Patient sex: F
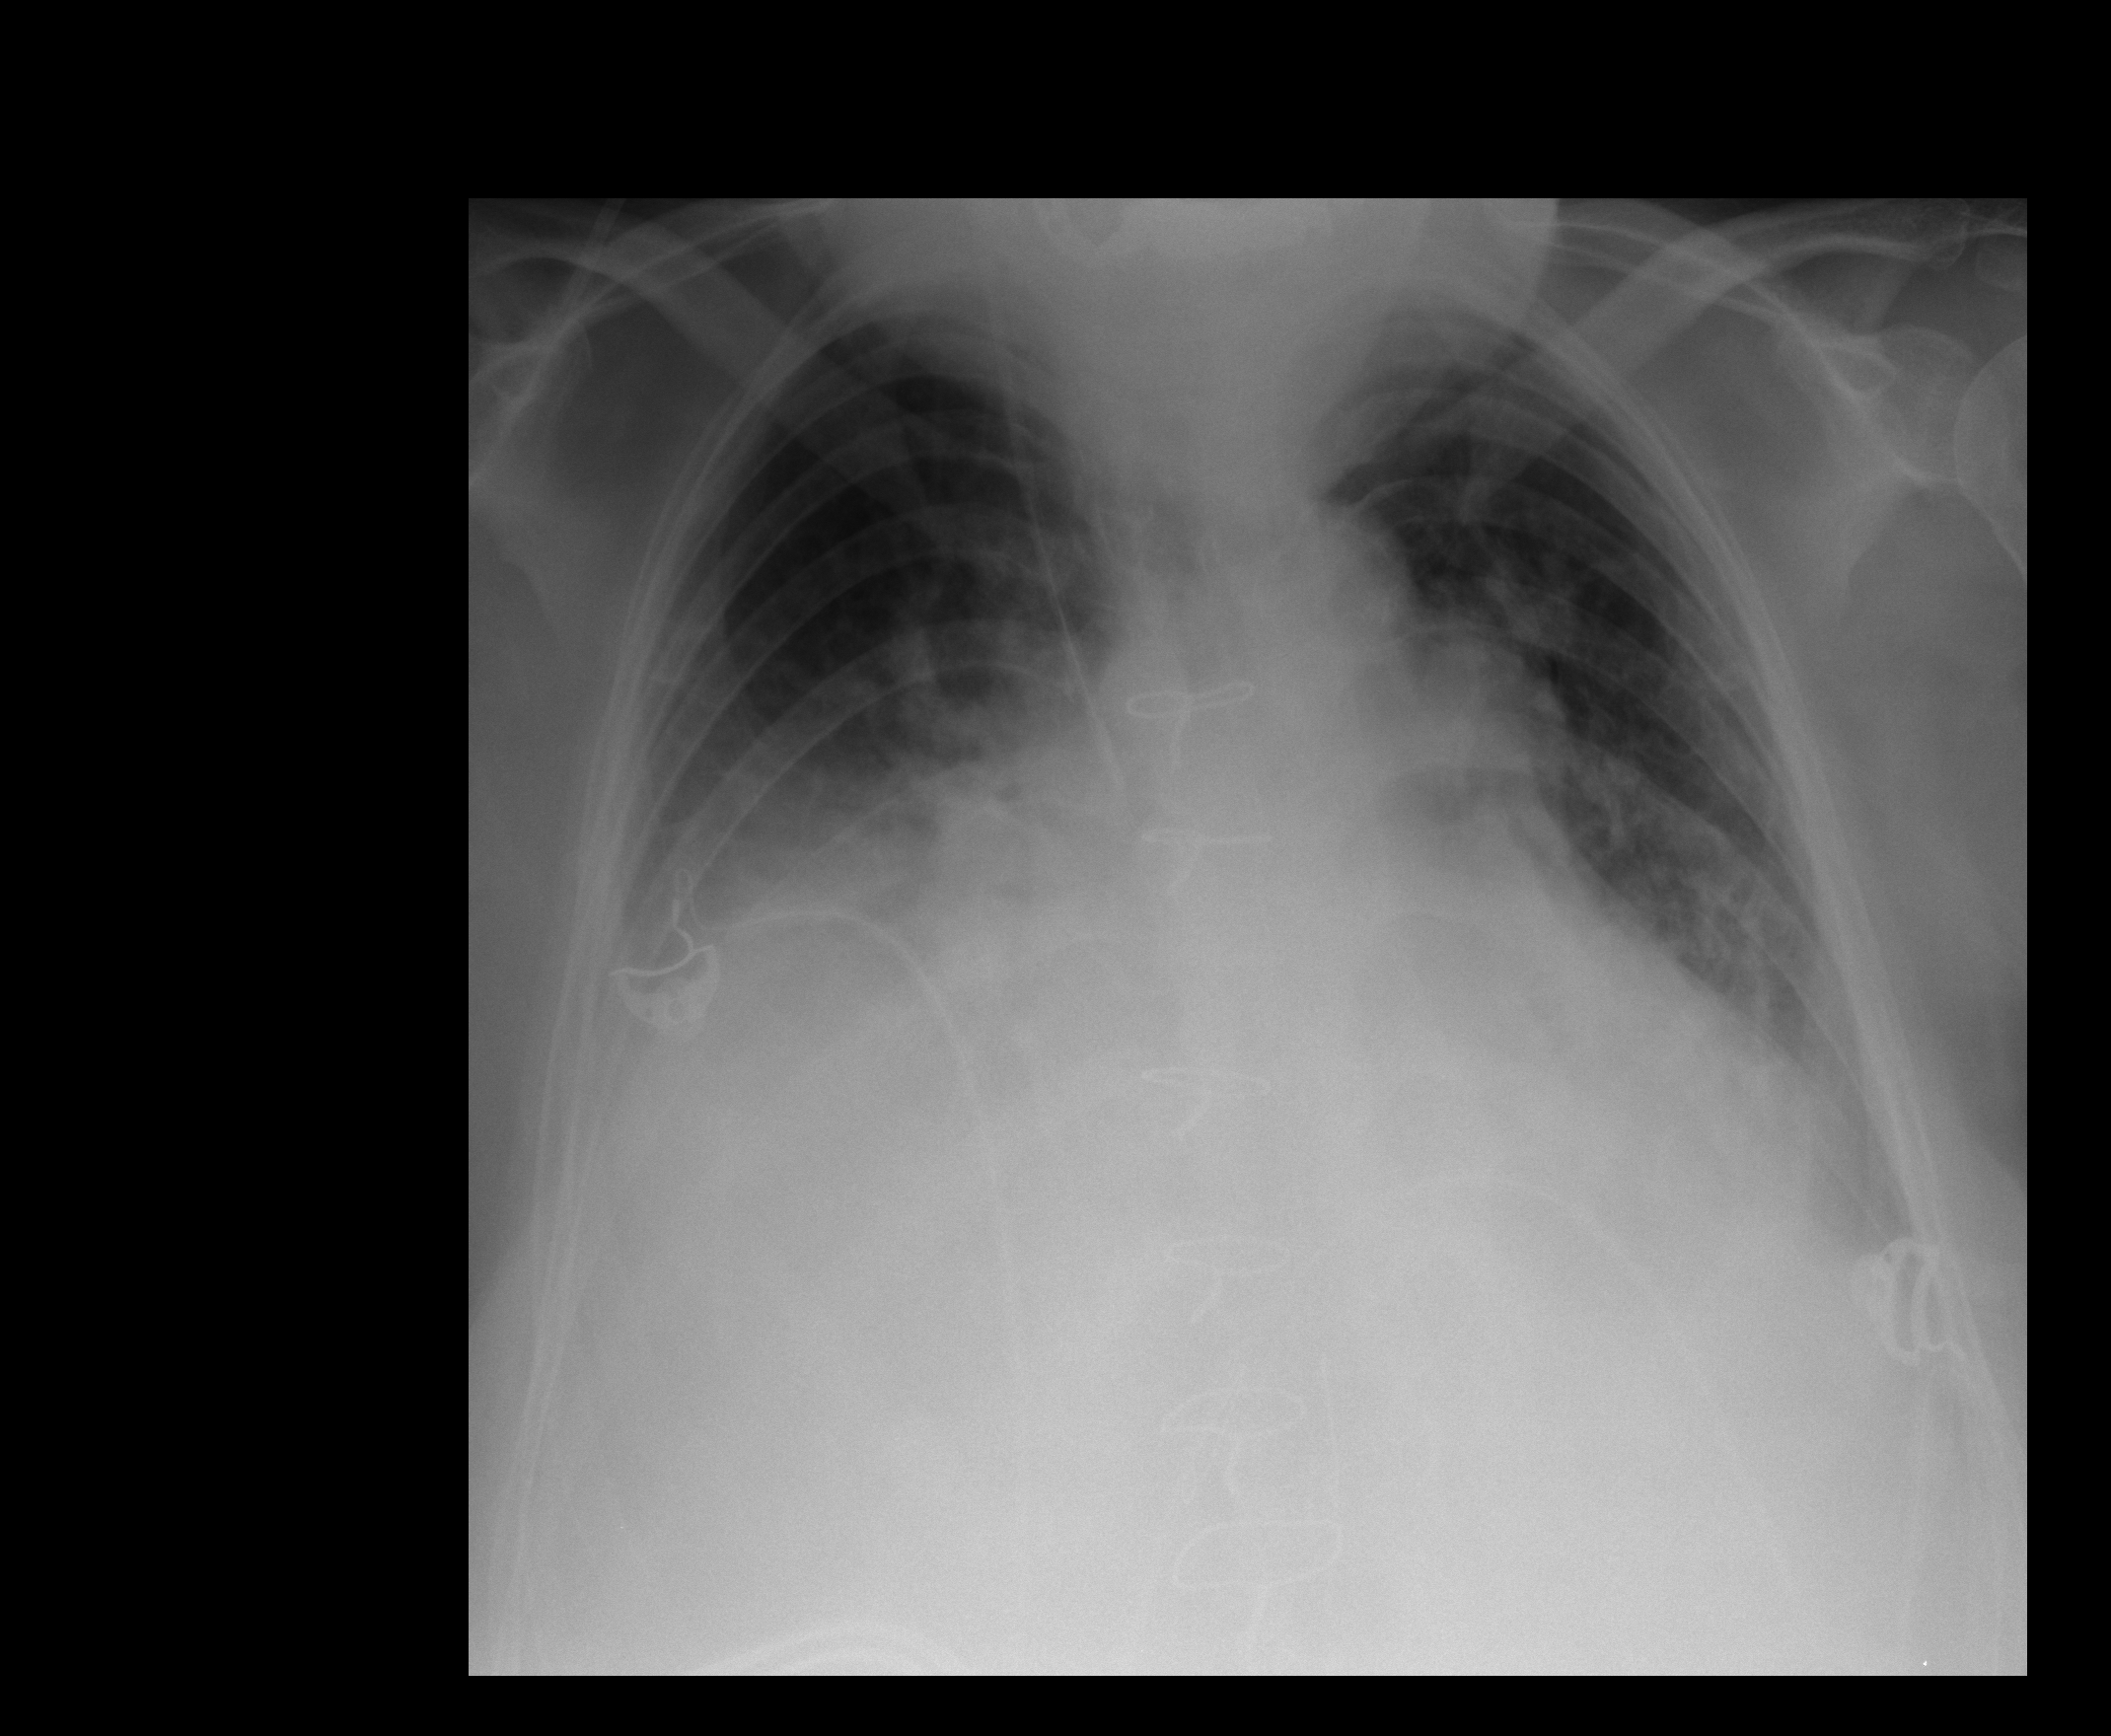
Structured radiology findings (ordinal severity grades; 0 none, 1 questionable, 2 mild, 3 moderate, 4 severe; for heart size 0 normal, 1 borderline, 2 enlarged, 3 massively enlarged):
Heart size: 2
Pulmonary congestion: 3
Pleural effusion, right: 3
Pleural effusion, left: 2
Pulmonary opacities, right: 2
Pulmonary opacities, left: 2
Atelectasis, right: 3
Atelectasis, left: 2